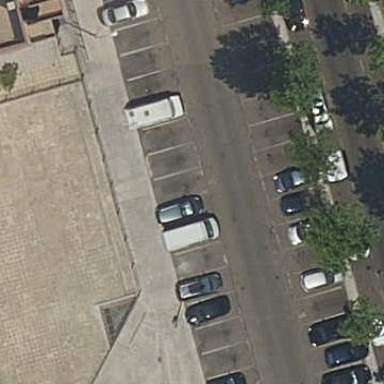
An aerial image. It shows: Parking area with surface.